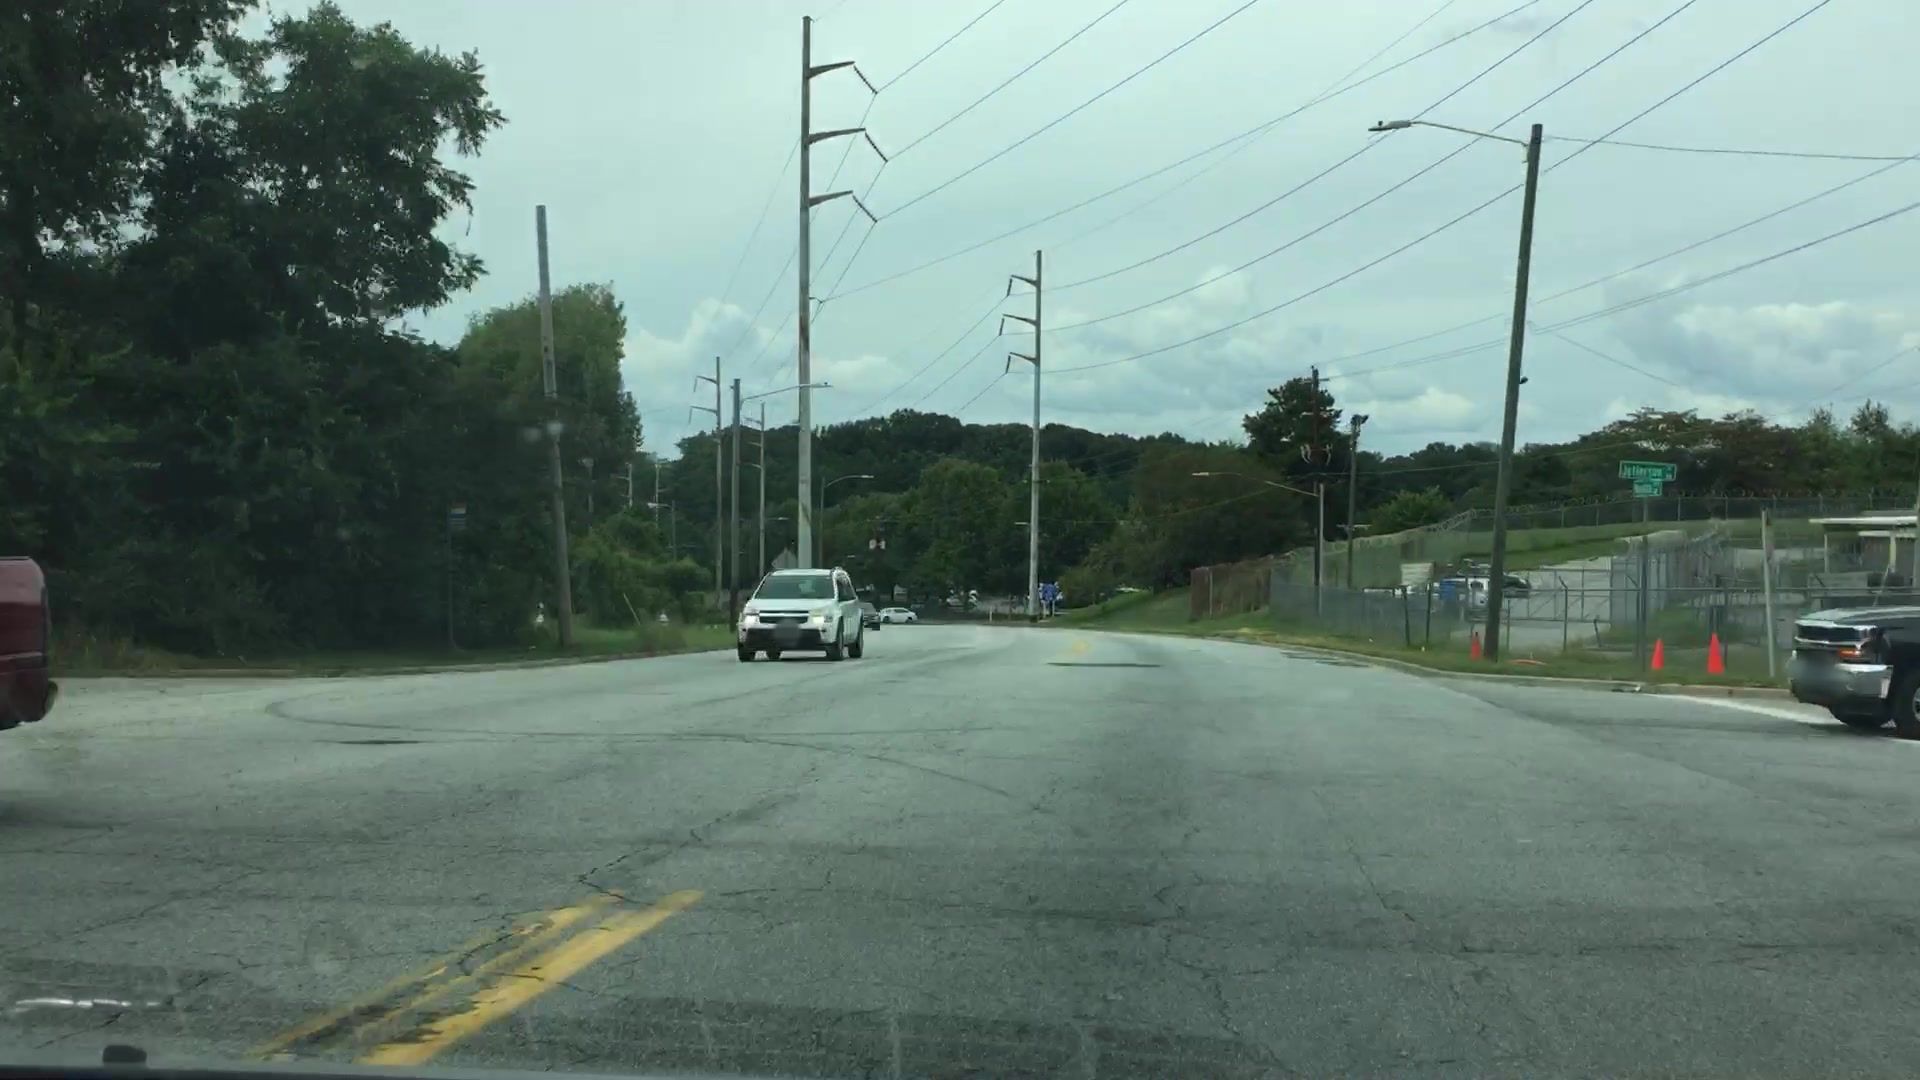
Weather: clear
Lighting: day
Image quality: good
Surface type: driving surface
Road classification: secondary
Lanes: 4
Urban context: suburban or peri-urban
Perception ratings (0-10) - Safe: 1.98, Lively: 2.35, Beautiful: 4.38, Boring: 5.68, Depressing: 5.7, Wealthy: 0.77